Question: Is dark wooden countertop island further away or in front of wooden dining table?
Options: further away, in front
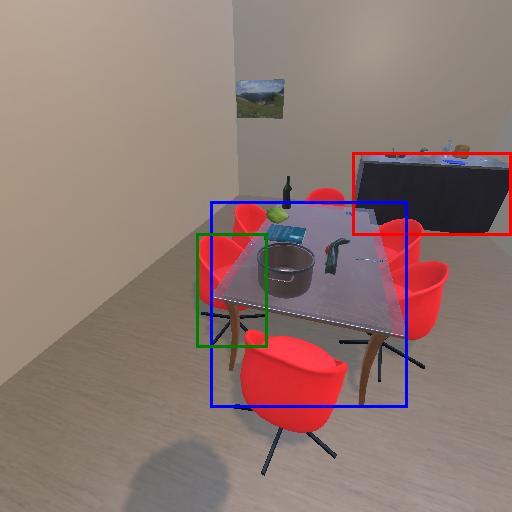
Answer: further away